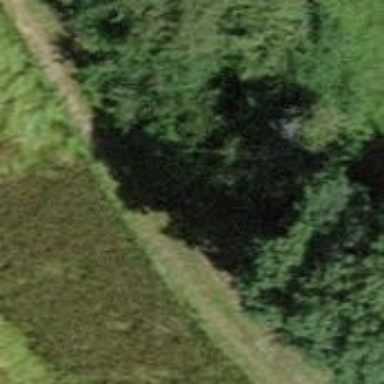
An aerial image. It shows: Hedge acting as barrier.